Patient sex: M
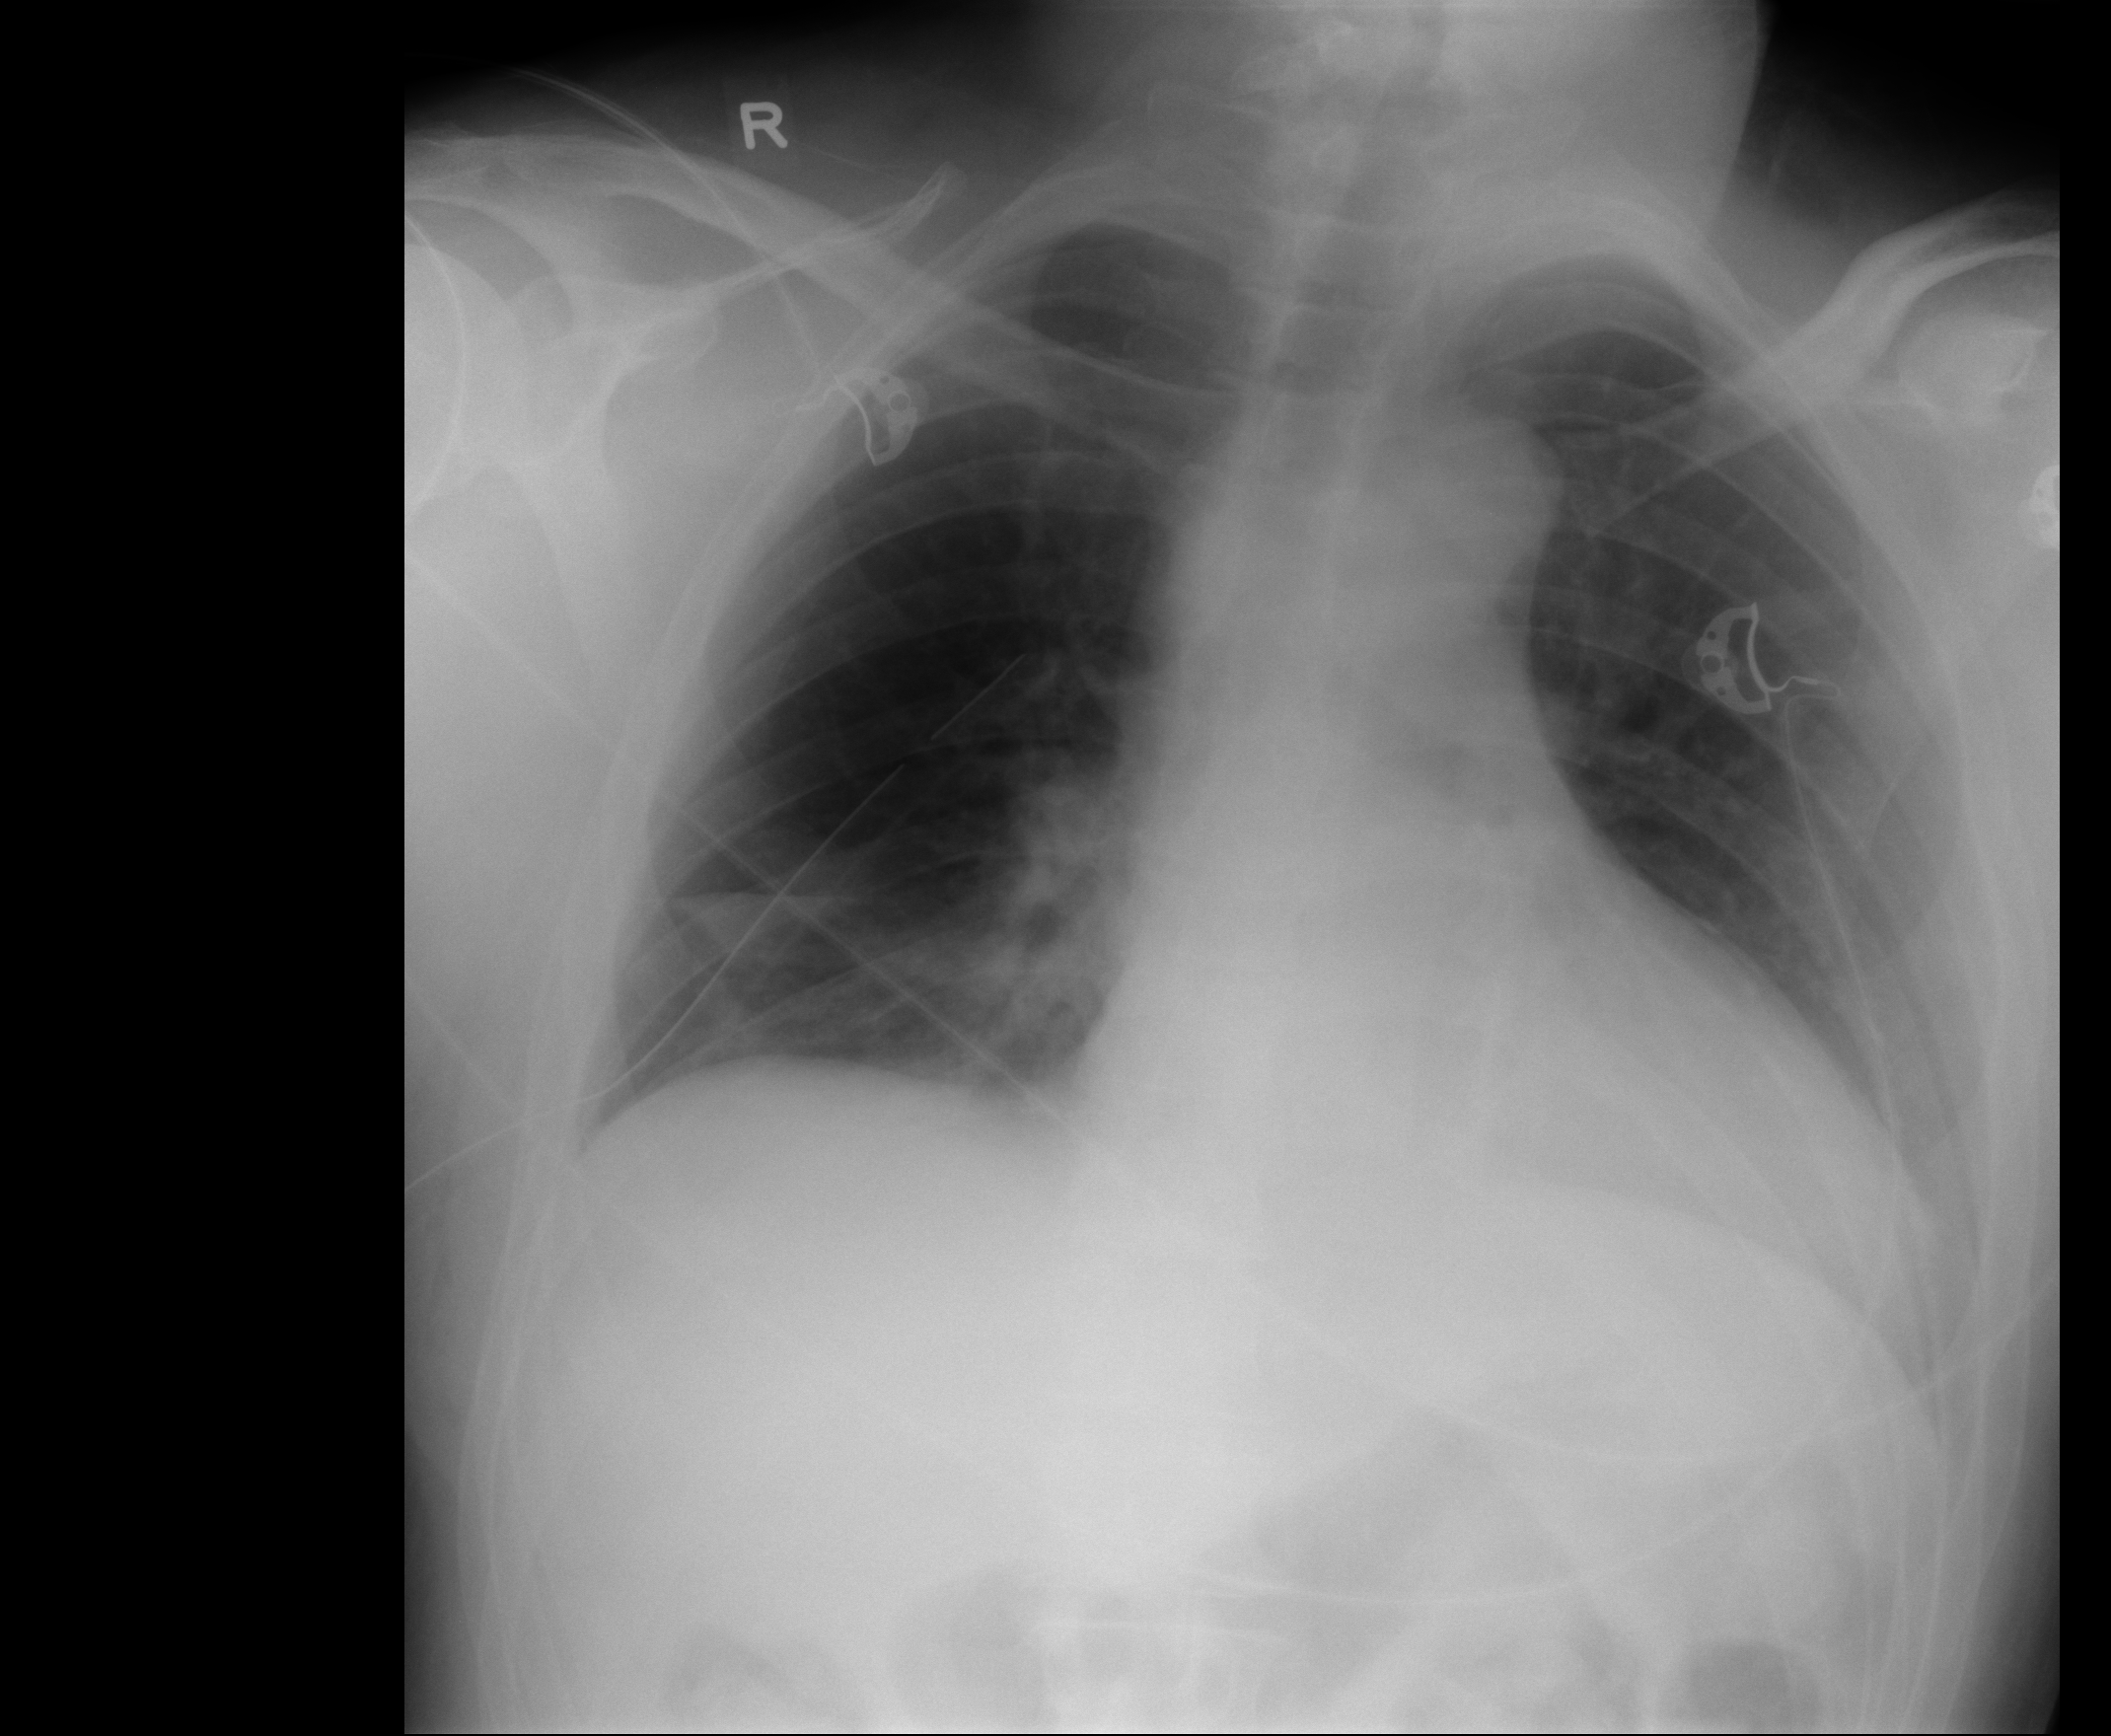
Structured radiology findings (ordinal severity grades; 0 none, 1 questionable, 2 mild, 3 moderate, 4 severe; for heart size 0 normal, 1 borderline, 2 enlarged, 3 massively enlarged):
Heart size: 1
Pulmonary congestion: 0
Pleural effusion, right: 0
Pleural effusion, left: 0
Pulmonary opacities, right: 0
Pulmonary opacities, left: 0
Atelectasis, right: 2
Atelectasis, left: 2